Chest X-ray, PA view. Patient: 53 years old, sex F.
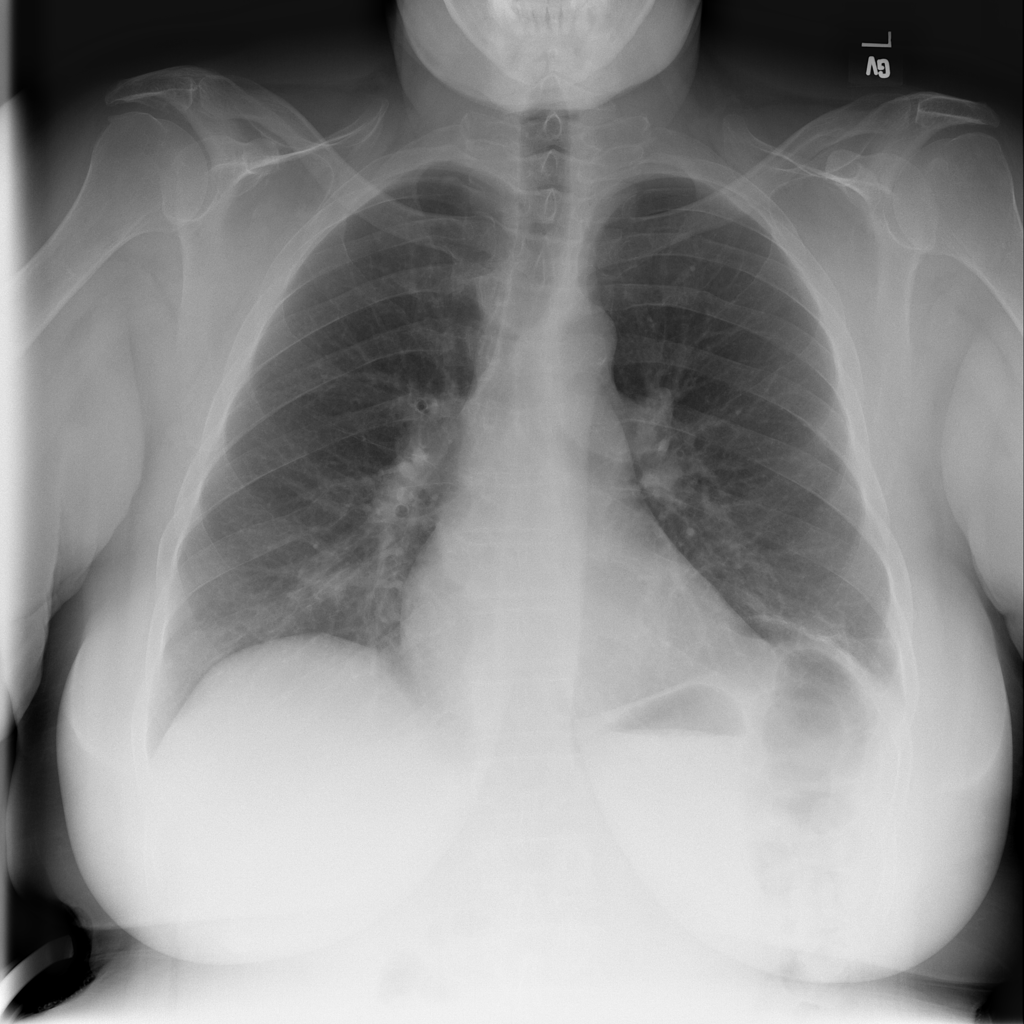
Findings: No Finding